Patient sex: F
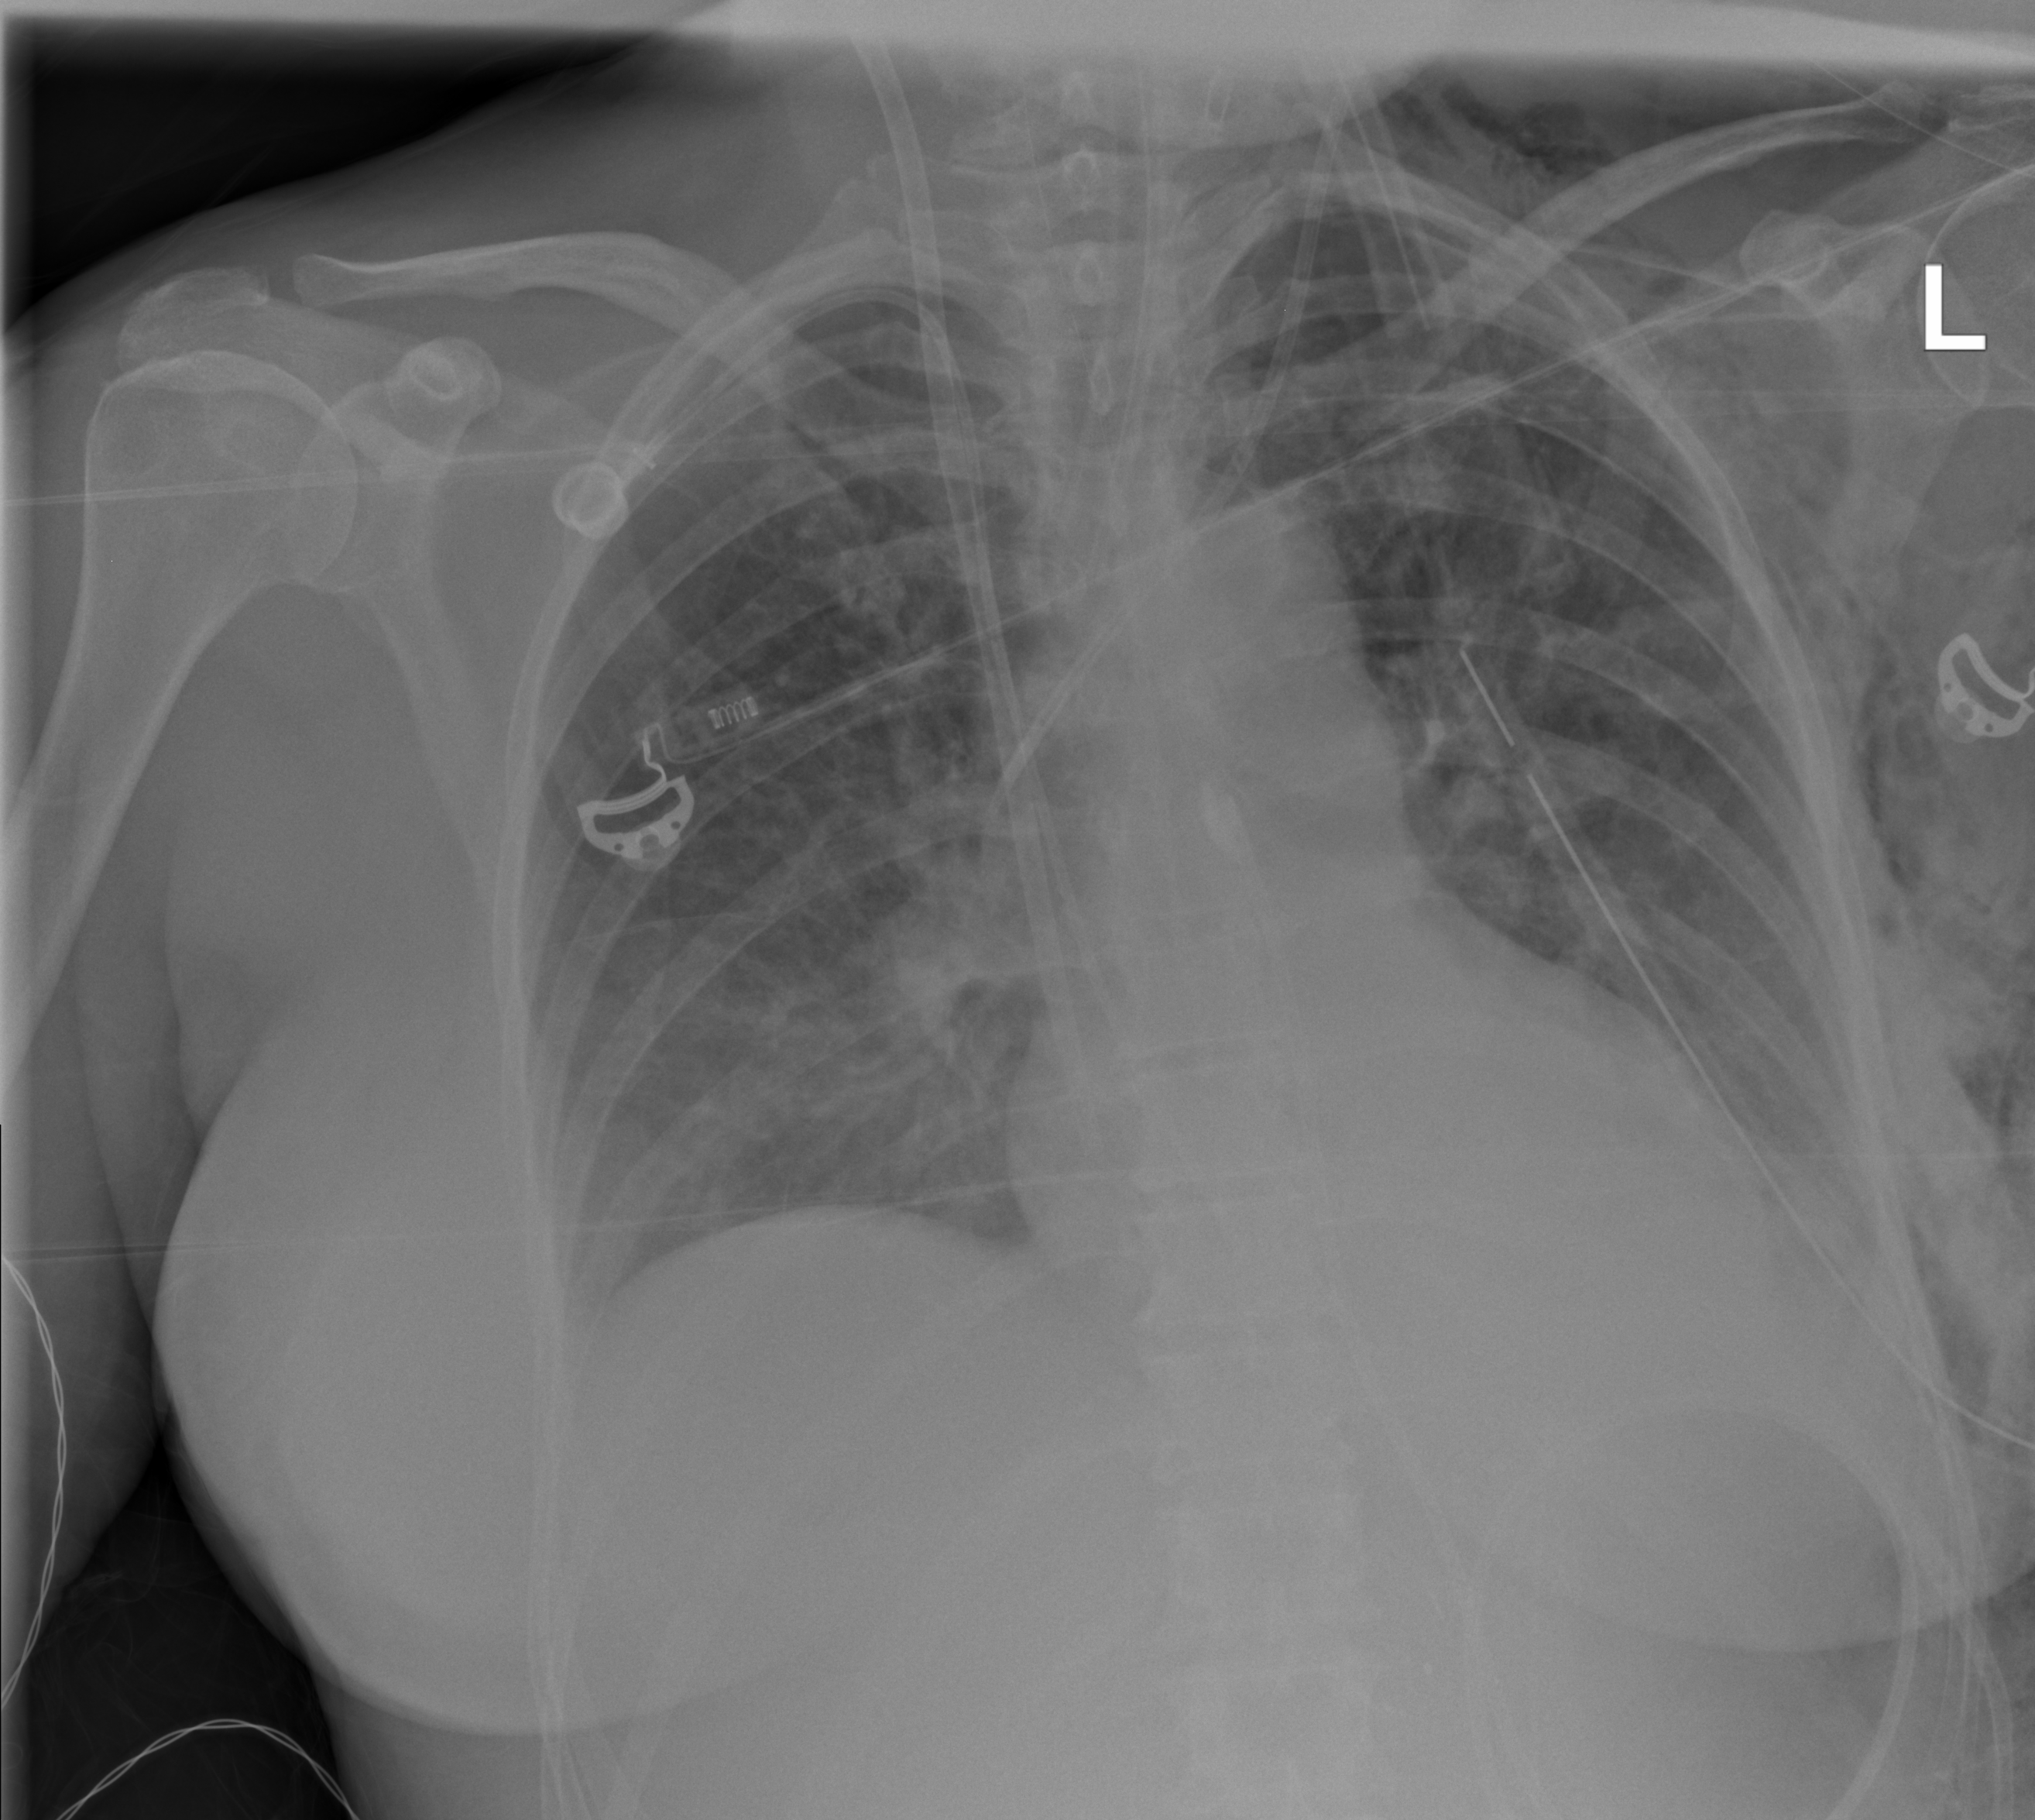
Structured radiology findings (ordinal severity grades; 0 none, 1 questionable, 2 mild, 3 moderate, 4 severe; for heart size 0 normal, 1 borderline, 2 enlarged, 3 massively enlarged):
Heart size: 0
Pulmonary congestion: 0
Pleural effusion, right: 0
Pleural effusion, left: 0
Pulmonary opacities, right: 2
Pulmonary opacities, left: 2
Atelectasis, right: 0
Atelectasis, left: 2